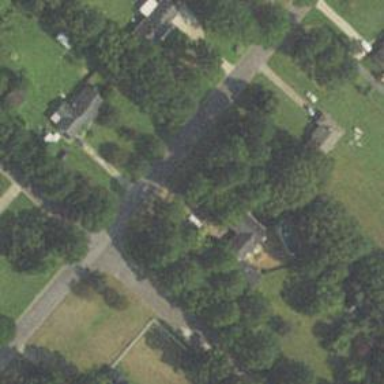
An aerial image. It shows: Driveway leading to service road.